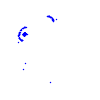
Particle: proton